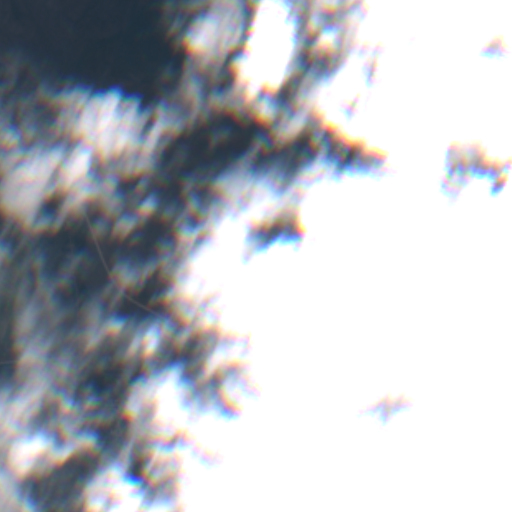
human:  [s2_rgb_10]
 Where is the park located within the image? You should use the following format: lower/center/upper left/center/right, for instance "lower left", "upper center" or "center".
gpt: The park is located in the upper left of the image.
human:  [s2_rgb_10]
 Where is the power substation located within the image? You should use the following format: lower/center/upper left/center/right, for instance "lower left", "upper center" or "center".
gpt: The power substation is located in the lower center of the image.
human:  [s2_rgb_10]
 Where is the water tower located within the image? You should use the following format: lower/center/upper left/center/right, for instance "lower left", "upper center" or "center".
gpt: The water tower is located in the lower center of the image.
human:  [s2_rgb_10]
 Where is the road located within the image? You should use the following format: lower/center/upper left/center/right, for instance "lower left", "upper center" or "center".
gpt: There is no road in the image.